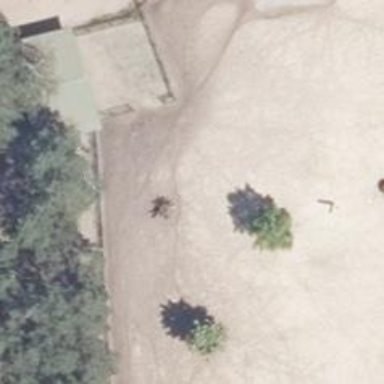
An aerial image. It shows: Attraction with natural sand setting.